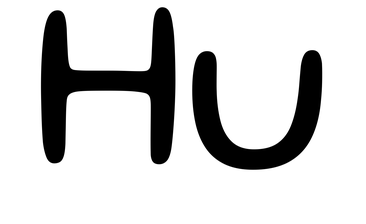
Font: Gluten_Light